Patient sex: M
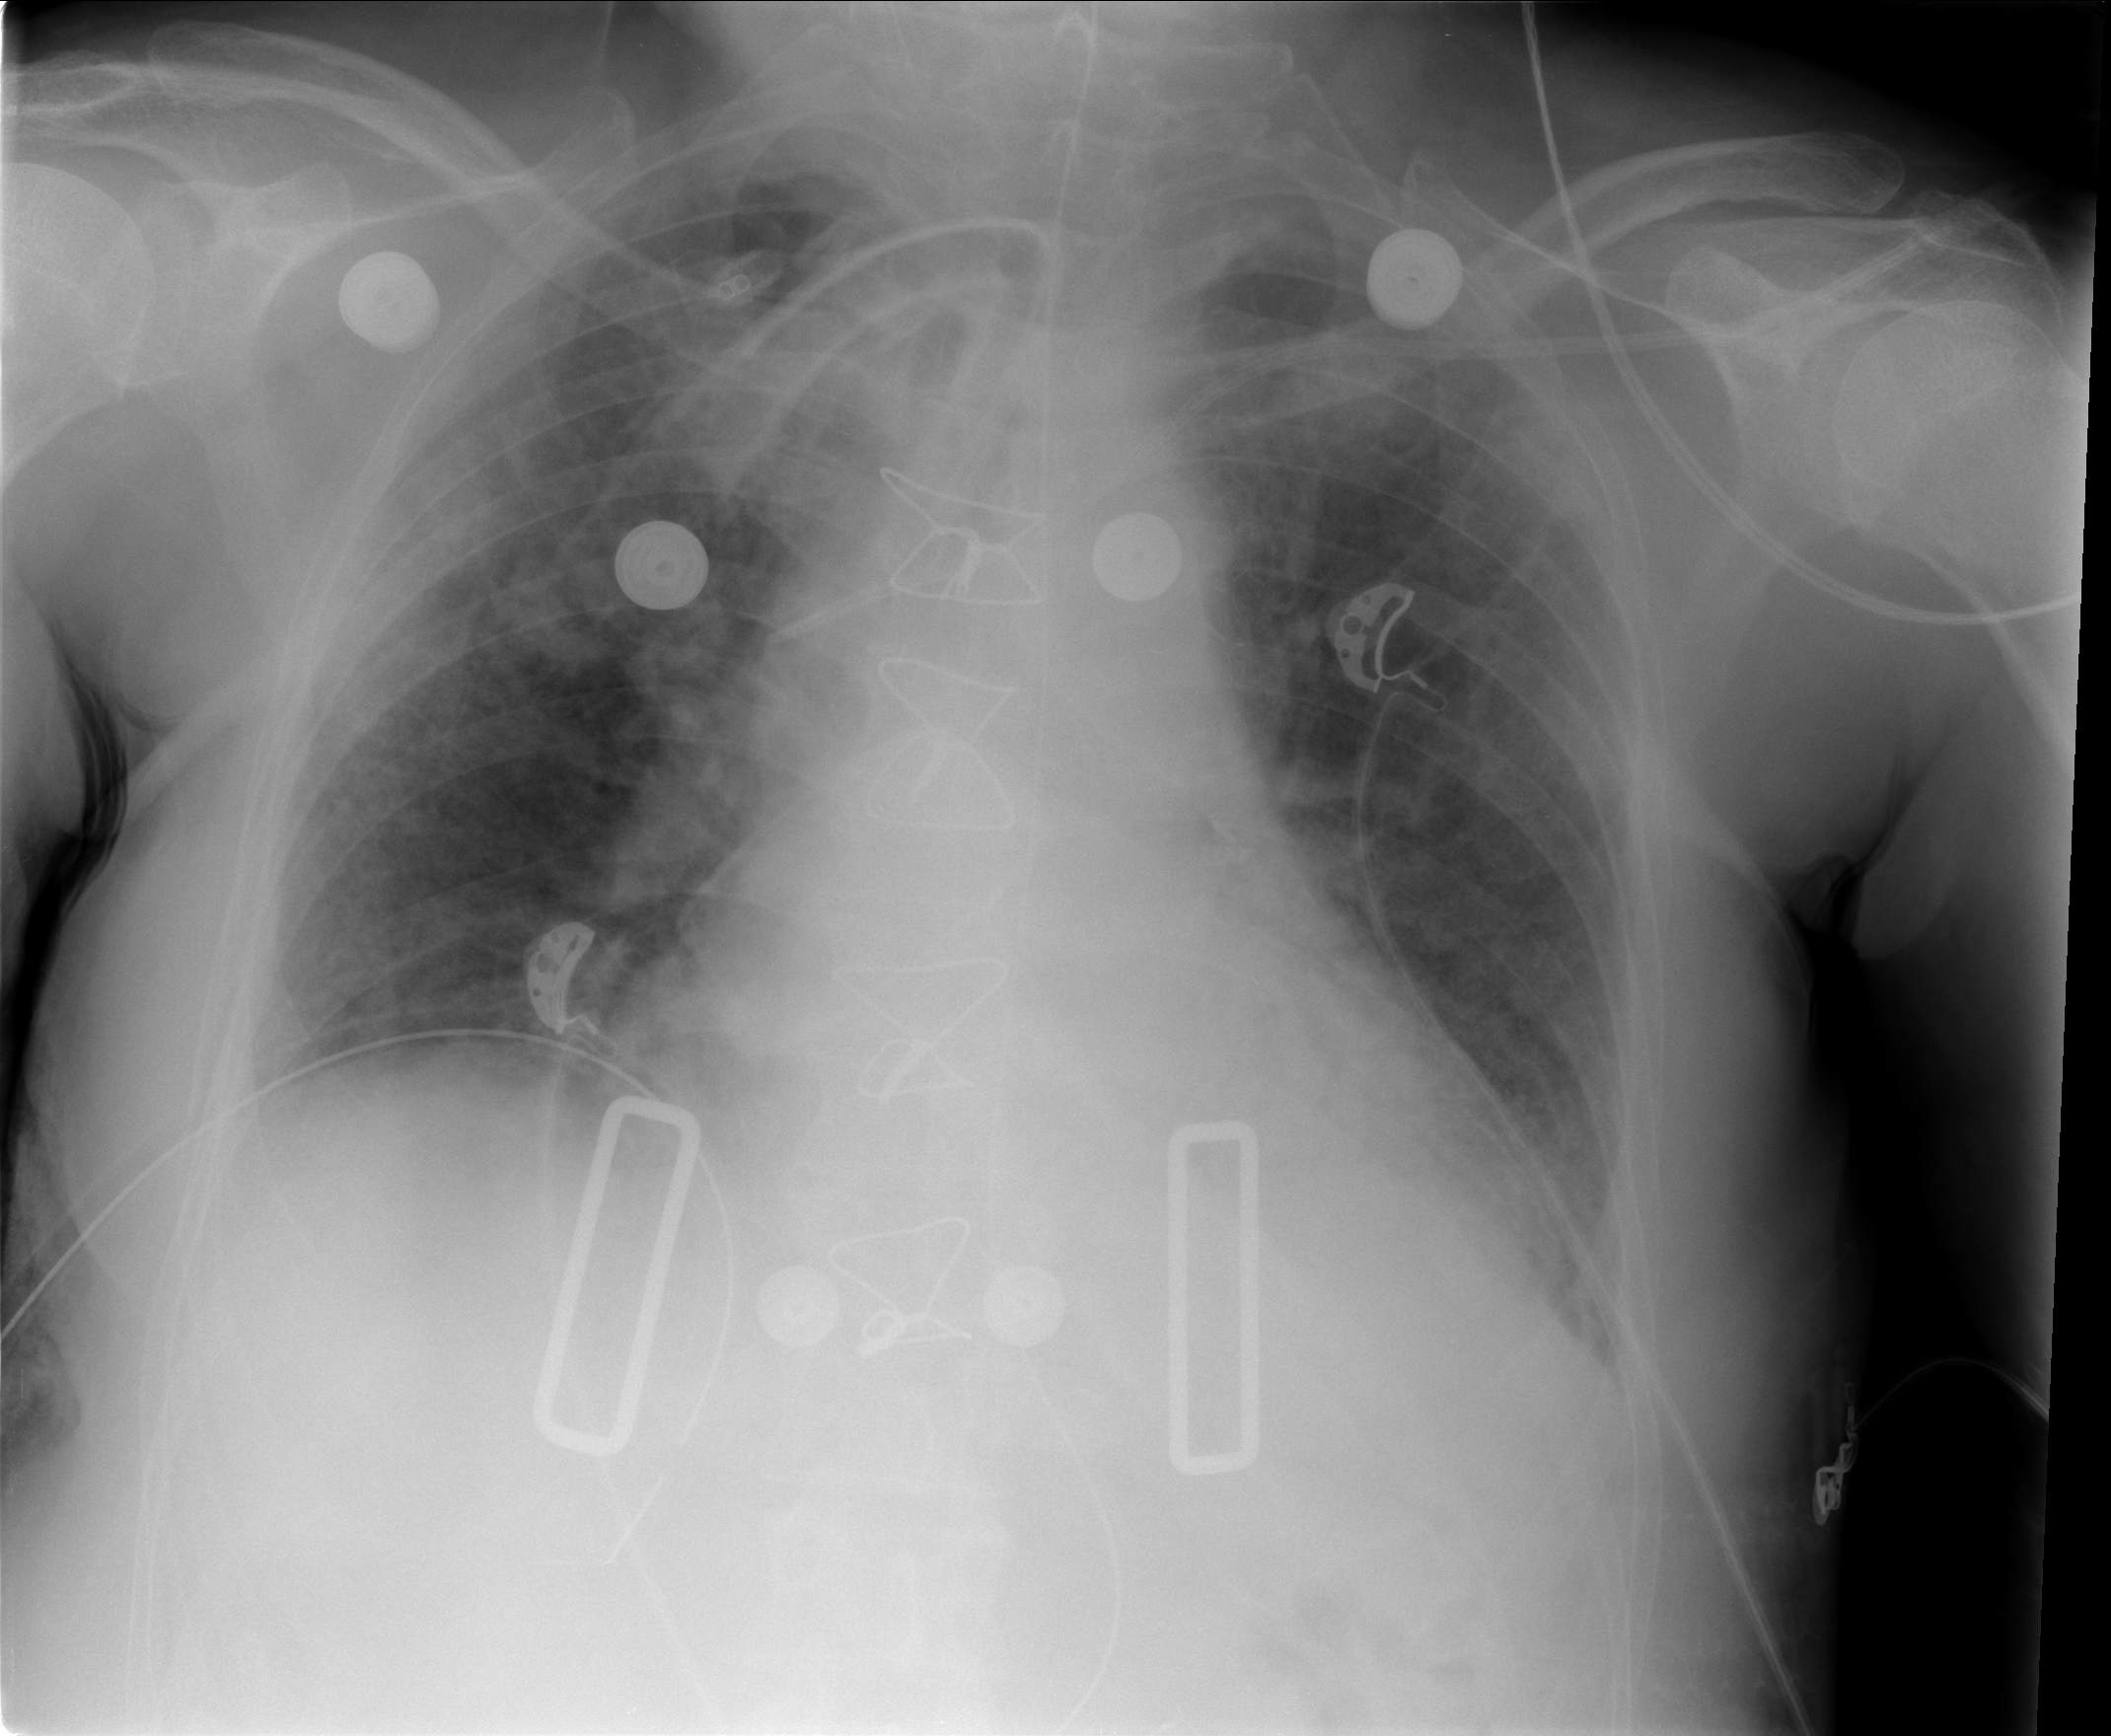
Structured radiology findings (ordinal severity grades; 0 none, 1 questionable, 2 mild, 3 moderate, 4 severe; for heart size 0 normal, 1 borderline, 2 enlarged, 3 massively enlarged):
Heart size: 2
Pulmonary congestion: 3
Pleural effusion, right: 2
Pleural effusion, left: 2
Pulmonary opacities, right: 2
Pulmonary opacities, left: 2
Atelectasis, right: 2
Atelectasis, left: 2